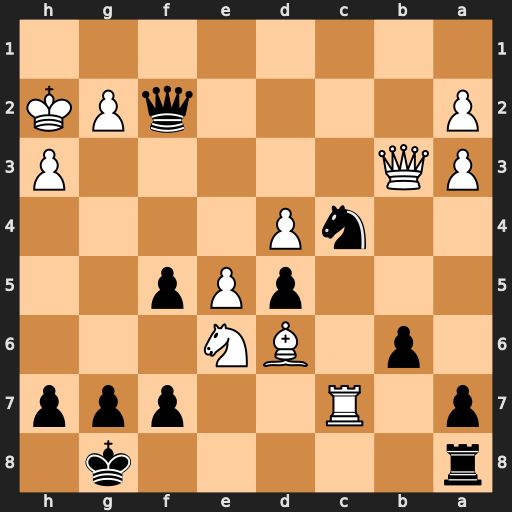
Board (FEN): r5k1/p1R2ppp/1p1BN3/3pPp2/2nP4/PQ5P/P4qPK/8
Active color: b
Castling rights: -
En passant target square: -
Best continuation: Ne3 Rc2 Qxc2 Qxc2 Nxc2